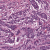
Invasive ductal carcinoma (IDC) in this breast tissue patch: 1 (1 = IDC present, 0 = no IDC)